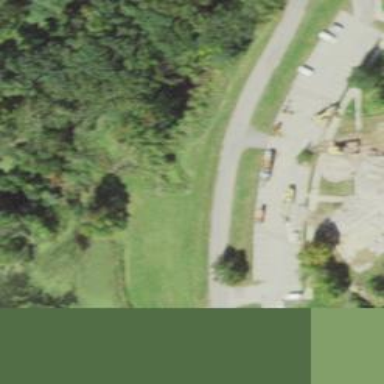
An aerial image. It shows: Asphalt service road.